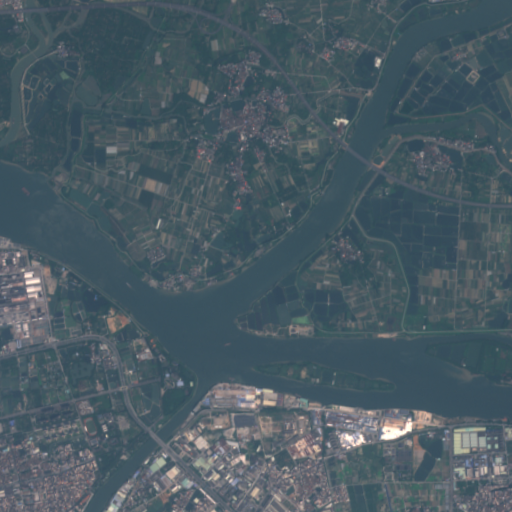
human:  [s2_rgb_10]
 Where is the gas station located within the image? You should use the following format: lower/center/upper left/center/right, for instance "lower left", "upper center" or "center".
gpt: The gas station is located in the lower center of the image.
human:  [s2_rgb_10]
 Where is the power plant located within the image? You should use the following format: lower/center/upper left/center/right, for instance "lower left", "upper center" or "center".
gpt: The power plant is located in the lower center of the image.
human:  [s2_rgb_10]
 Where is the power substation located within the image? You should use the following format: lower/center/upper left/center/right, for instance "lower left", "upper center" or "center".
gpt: The power substation is located in the lower center of the image.
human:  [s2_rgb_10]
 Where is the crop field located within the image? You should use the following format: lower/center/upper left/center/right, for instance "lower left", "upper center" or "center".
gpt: There is no crop field in the image.